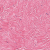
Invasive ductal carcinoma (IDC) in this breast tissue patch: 0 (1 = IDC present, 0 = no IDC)